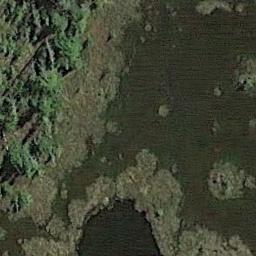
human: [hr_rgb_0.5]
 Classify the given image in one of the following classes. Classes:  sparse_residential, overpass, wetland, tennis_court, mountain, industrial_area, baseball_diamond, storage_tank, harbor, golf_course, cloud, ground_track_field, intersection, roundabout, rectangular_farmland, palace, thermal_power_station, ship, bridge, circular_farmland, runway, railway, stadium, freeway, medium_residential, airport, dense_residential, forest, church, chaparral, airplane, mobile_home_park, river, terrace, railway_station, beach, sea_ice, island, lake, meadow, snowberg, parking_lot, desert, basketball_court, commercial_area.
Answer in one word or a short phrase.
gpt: wetland